Question: This is my code for recording sound in temporary file. when i record sound and then listen to playback, everything goes well, but when i click again on playback button, i get this error:

How can i solve this problem?
Code:
'''
using System.Collections.Generic;
using System.IO;
using System.IO.IsolatedStorage;
using System.Windows;
using System.Windows.Controls;
using Coding4Fun.Toolkit.Audio;
using Coding4Fun.Toolkit.Audio.Helpers;
namespace AudioRecorder.UserControls
{
public partial class SoundRecorderPanel : UserControl
{
private MicrophoneRecorder _recorder = new MicrophoneRecorder();
private List<IsolatedStorageFileStream> _audioList = new List<IsolatedStorageFileStream>();
private int _counter;
public SoundRecorderPanel()
{
InitializeComponent();
}
private void ButtonRecord_OnChecked(object sender, RoutedEventArgs e)
{
_recorder.Start();
}
private void ButtonRecord_OnUnchecked(object sender, RoutedEventArgs e)
{
_recorder.Stop();
SaveTempAudio(_recorder.Buffer);
}
private void SaveTempAudio(MemoryStream buffer)
{
if (_counter==2)
return;
using (IsolatedStorageFile isoStore = IsolatedStorageFile.GetUserStoreForApplication())
{
var bytes = buffer.GetWavAsByteArray(_recorder.SampleRate);
var tempFileName = "tempwaveFile_"+_counter;
IsolatedStorageFileStream audioStream = isoStore.CreateFile(tempFileName);
audioStream.Write(bytes,0,bytes.Length);
_audioList.Add(audioStream);
_counter++;
}
}
private void ButtonPlayBack_OnClick(object sender, RoutedEventArgs e)
{
var index = int.Parse(((Button) sender).Tag.ToString());
var audioPlayer = new MediaElement {AutoPlay = true};
if (index < _audioList.Count)
{
audioPlayer.SetSource(_audioList[index]);
LayoutRoot.Children.Add(audioPlayer);
audioPlayer.Play();
}
}
}
'''
}
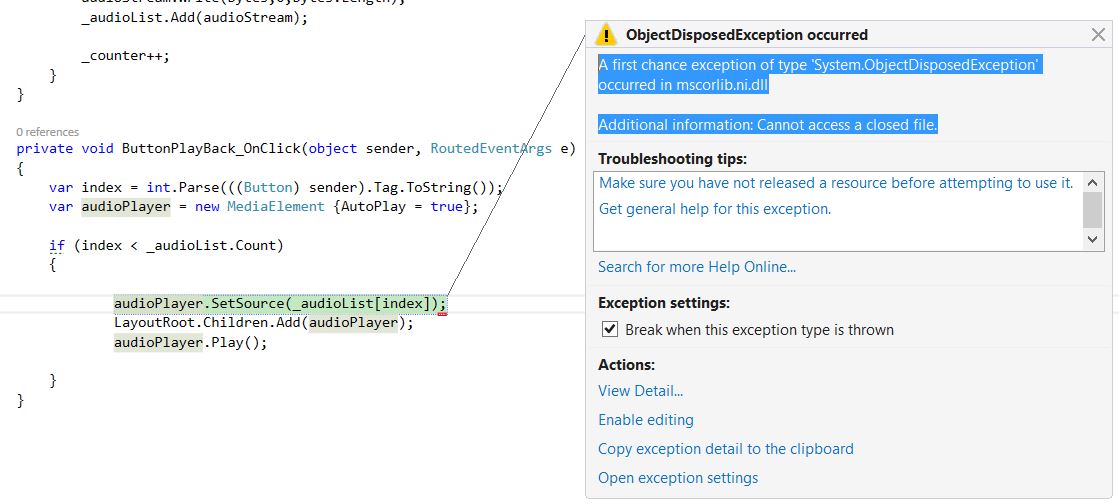
Answer: You can 100% use a using block. Issue was how you were attempting to access the stream in the separate event. Reopen it rather than attempt to save a reference in an index to the stream.
'''
using (var stream = new IsolatedStorageFileStream(_fileName, FileMode.Open, storageFolder))
{
playBack.SetSource(stream);
playBack.Play();
}
'''
Use the sample code:
<URL>